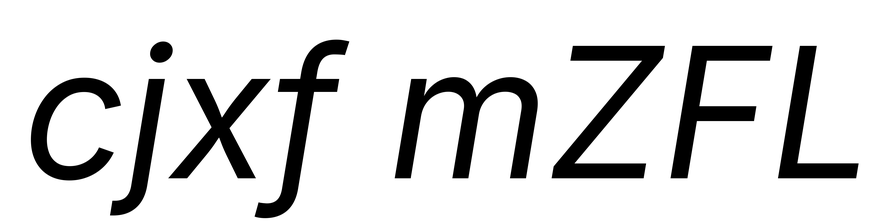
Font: Inter-Italic_Italic